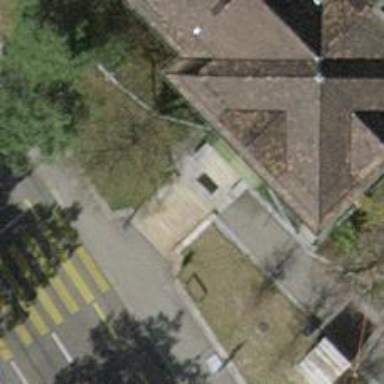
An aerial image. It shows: Road with steps.